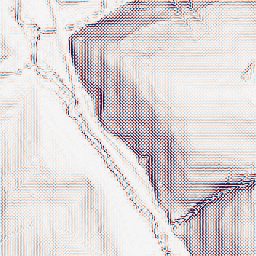
Category: wavelet
Decomposition family: wavelet_biorthogonal
Decomposition parameters: wavelet: bior1.3
level: 2
Upsampling method: linear_exact
Upsampling parameters: scale: 2
Upsampling scale: 2